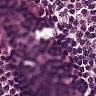
Metastatic tissue present: no